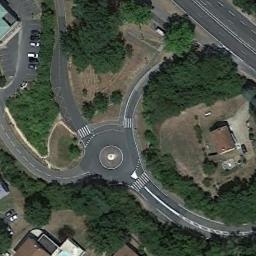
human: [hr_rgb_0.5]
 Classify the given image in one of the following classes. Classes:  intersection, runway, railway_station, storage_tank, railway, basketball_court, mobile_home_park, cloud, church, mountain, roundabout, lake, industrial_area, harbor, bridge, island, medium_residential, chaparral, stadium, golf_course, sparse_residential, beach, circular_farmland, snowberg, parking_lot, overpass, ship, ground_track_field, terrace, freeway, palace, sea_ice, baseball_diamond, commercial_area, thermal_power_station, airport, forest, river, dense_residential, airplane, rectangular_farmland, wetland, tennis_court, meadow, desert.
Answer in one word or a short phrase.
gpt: roundabout